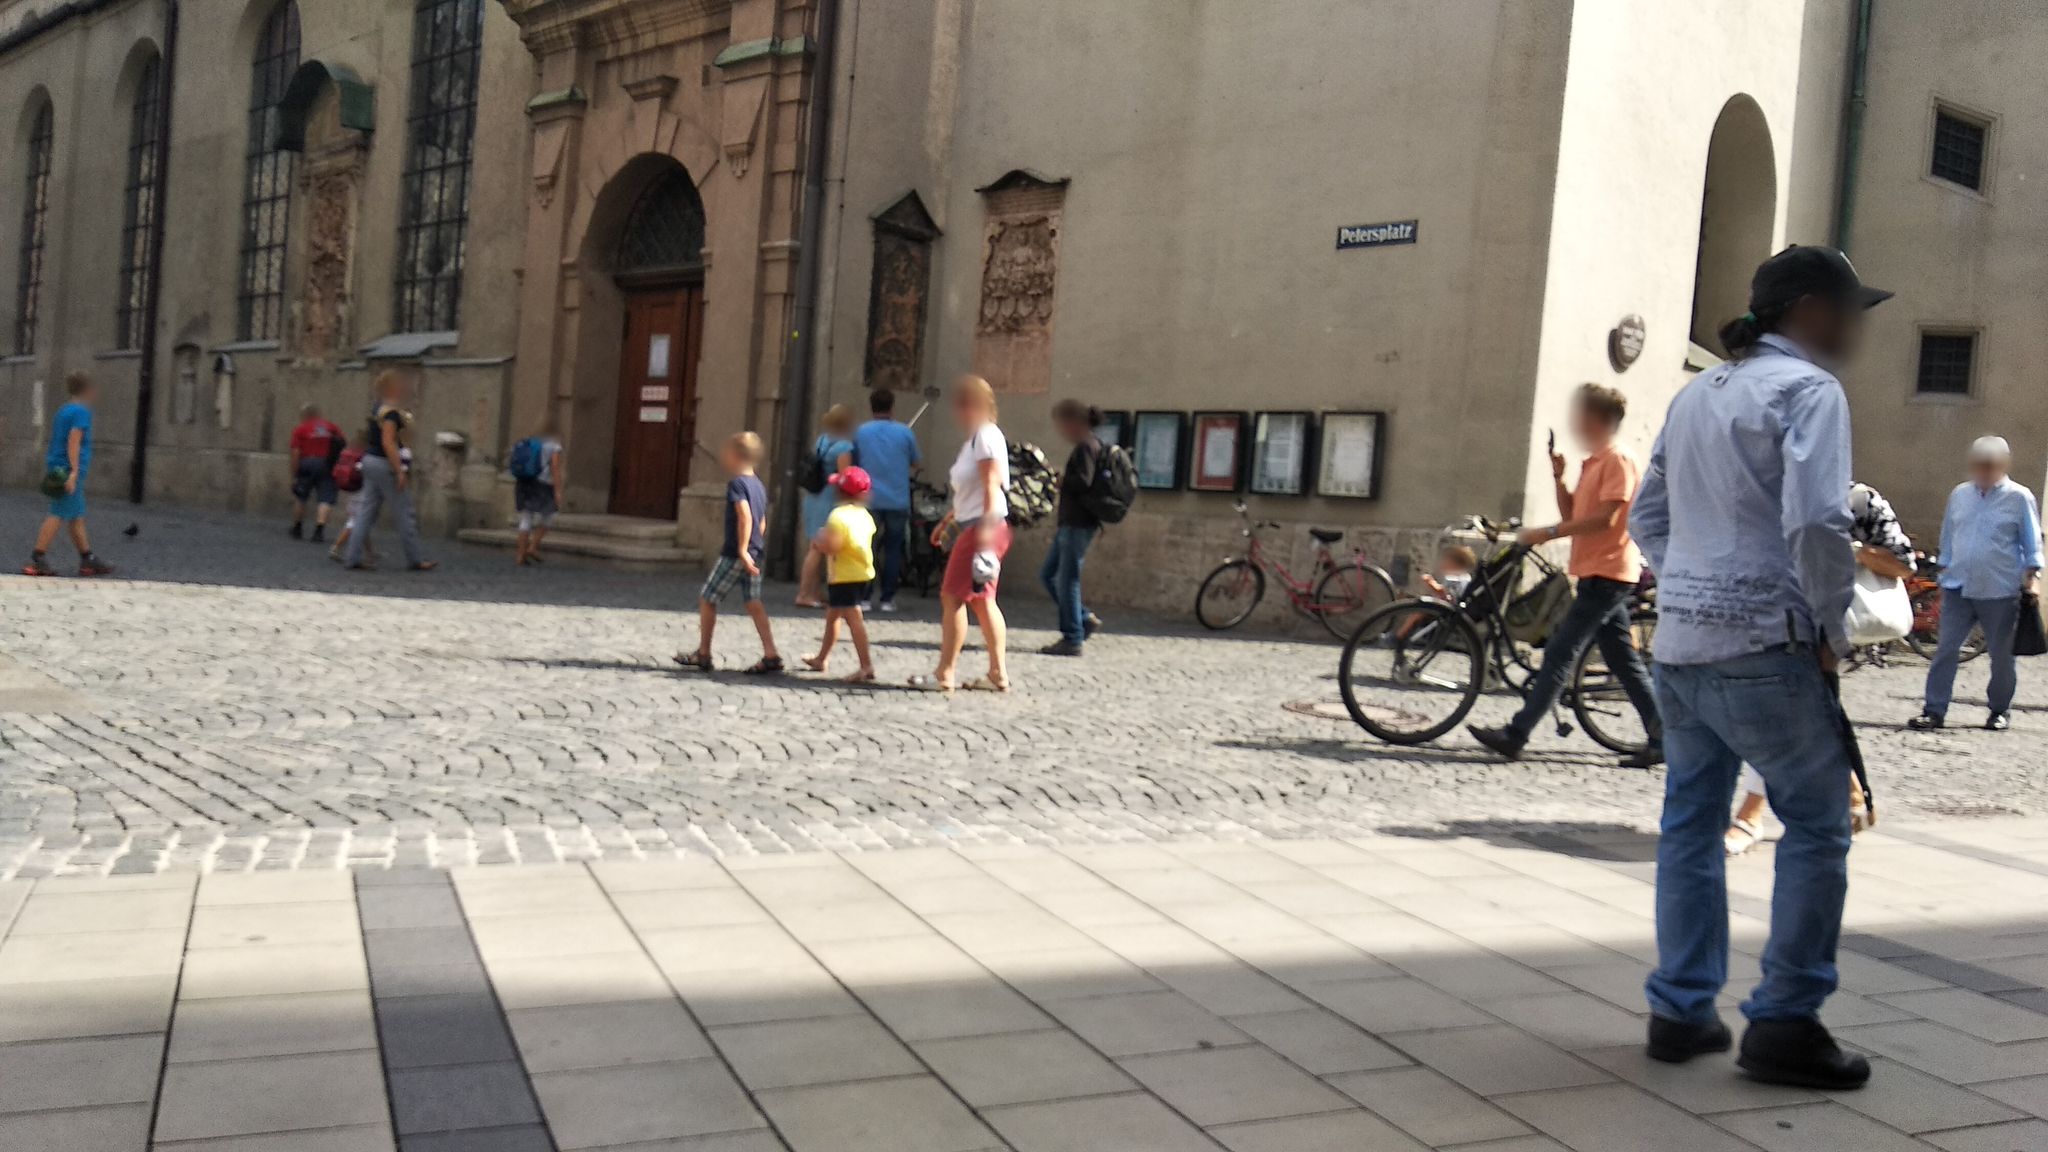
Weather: clear
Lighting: day
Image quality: good
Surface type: walking surface
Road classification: pedestrian
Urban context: urban centre
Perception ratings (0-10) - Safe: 2.82, Lively: 6.97, Beautiful: 4.62, Boring: 5.19, Depressing: 1.3, Wealthy: 5.35